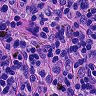
Metastatic tissue present: no